Interaction volume radius: 5 \u00c5
Interaction volume height: 10 \u00c5
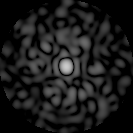
Disorder parameter: 0.8404